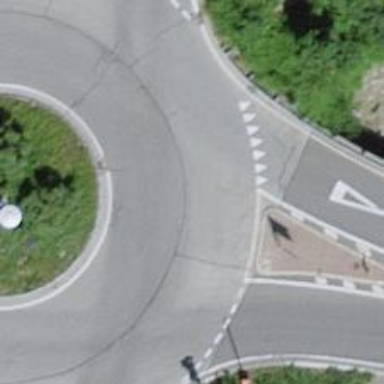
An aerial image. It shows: Tertiary road made of asphalt leading to roundabout junction.